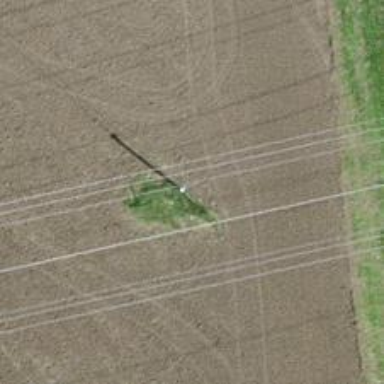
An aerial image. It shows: Minor power line.